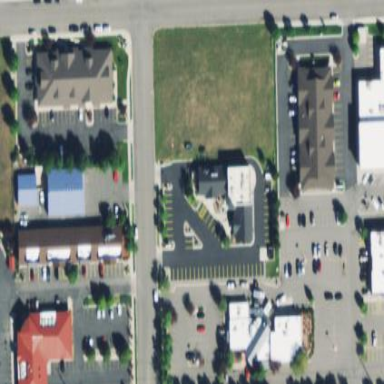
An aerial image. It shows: Retail area.